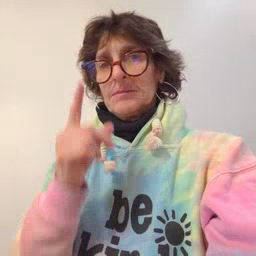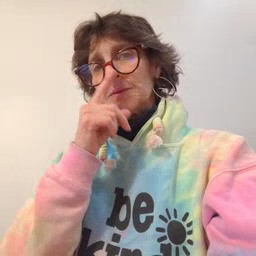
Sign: mouse